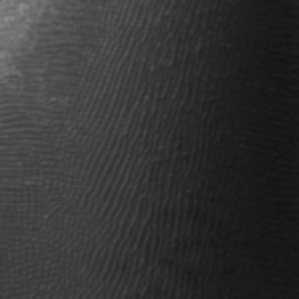
Label: frost